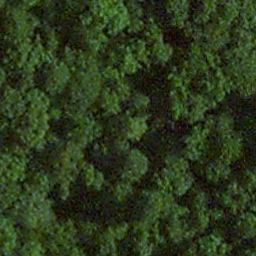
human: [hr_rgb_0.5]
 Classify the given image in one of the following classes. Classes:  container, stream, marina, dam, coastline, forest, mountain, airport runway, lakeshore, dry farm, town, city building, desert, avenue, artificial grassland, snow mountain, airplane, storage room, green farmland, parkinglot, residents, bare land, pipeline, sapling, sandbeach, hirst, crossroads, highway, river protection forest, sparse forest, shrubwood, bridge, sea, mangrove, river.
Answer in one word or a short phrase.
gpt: forest